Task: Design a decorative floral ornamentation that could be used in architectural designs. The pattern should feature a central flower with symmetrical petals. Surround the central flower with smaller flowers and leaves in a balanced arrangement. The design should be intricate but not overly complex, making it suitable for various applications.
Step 1007:
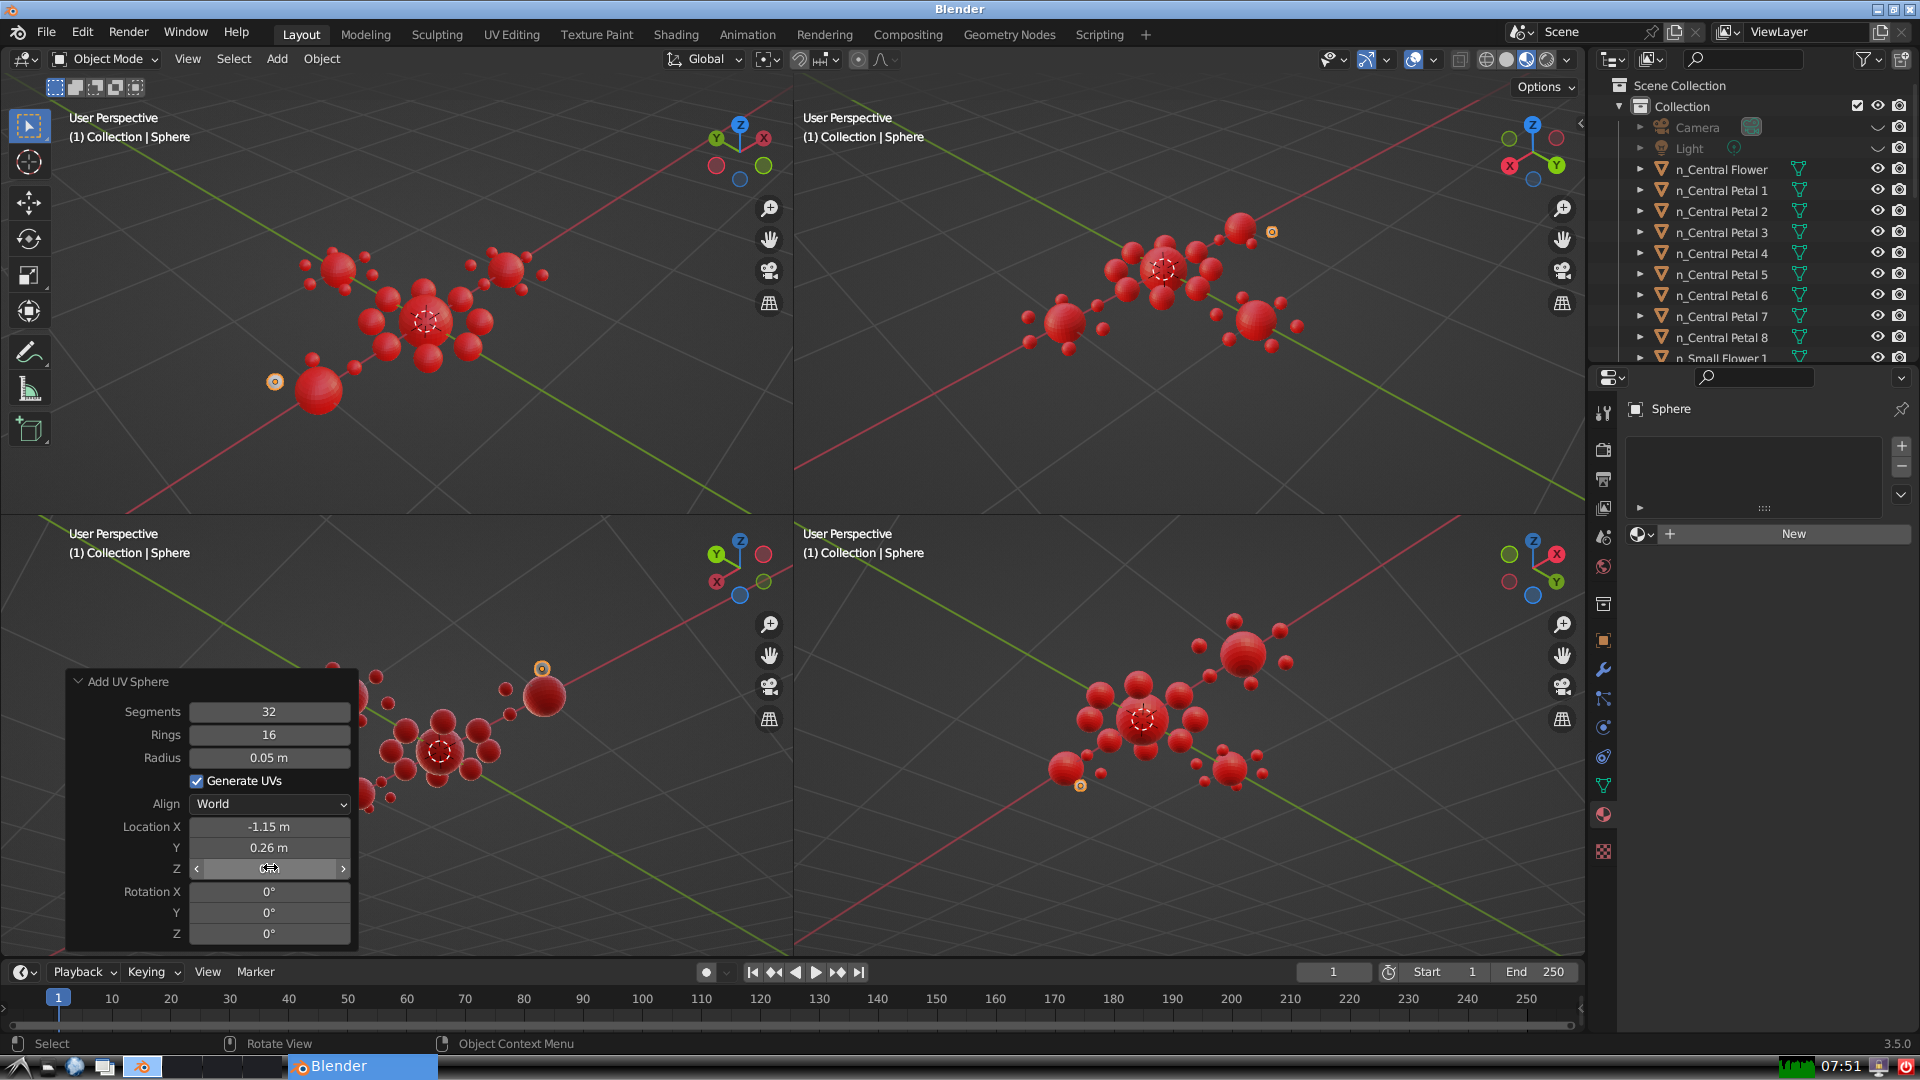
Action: {"mouse_move": [960, 540]}